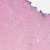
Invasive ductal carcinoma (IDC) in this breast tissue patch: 0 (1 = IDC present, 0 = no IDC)